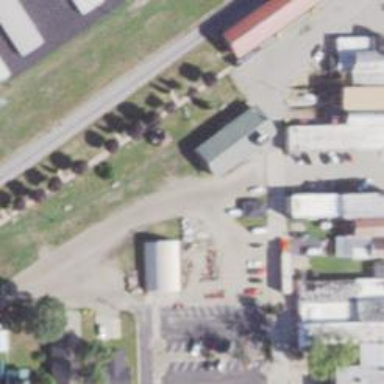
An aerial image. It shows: Veterinary facility.